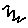
Label: zigzag